RGB frame:
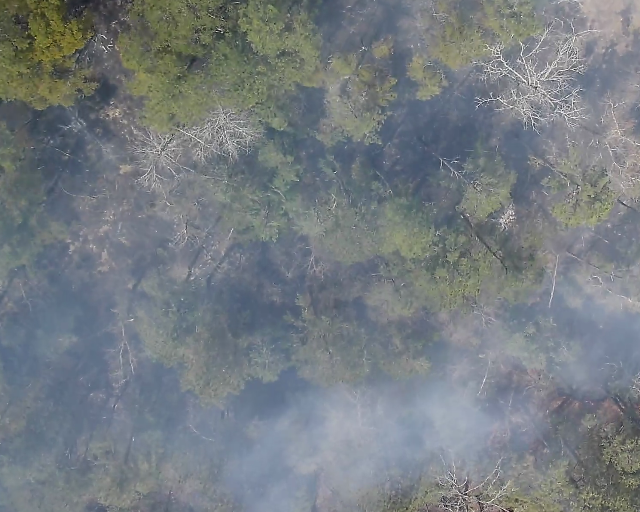
Thermal frame:
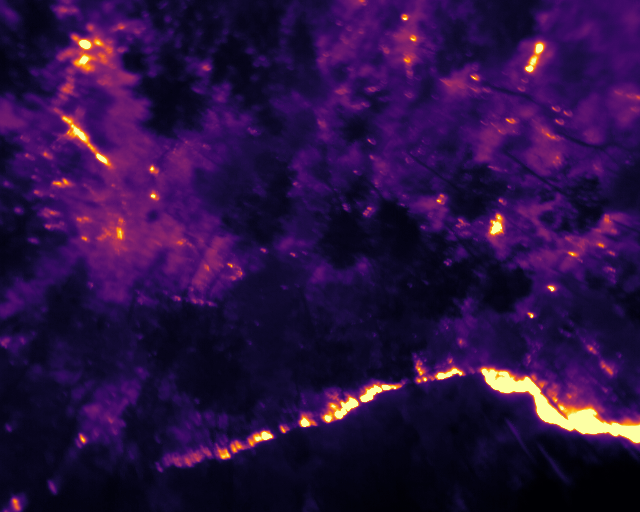
Captured: 2026-02-26 03:42:56
Pixels at or above 80 °C: 5084 (fraction of frame: 0.01552)